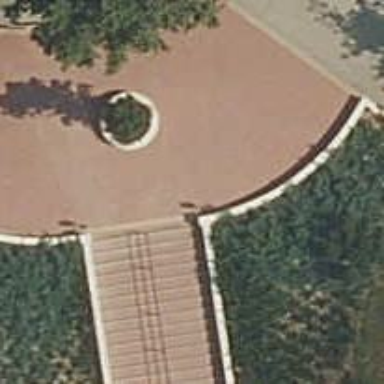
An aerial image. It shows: Set of steps on the road.